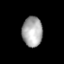
Tissue: lung
Cell type: Fibroblasts
Senescence score: 0.6173
Nuclear area (px): 595
Mean DAPI intensity: 169.81